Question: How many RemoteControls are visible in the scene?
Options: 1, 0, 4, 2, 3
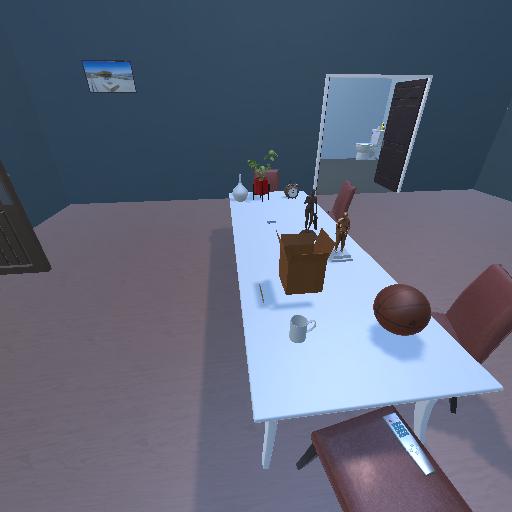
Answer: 1